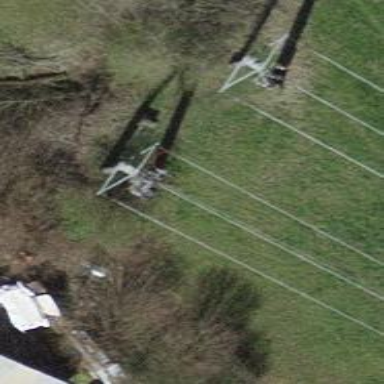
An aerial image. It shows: Power line is depicted.